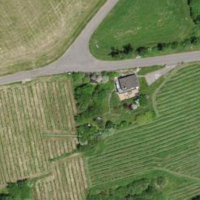
EUNIS habitat code: 40
Species observed at this site:
Geranium sanguineum